Aerial crown-view tile of a tropical tree (Barro Colorado Island, Panama), acquired 20240918:
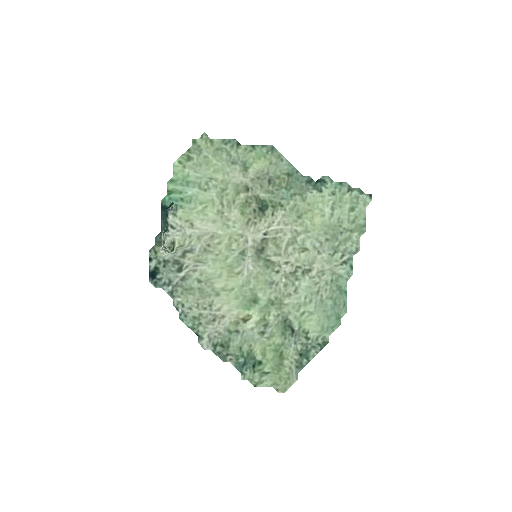
Species: Quararibea stenophylla
GBIF accepted scientific name: Quararibea stenophylla
Crown area: 59.142 m²